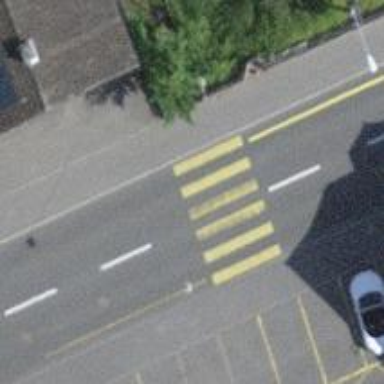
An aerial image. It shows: Pedestrian crossing with zebra markings on the footway.